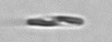
Label: pennate